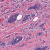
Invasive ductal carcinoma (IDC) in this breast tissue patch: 0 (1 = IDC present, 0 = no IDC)